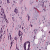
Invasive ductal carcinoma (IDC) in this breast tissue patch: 1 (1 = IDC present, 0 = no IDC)